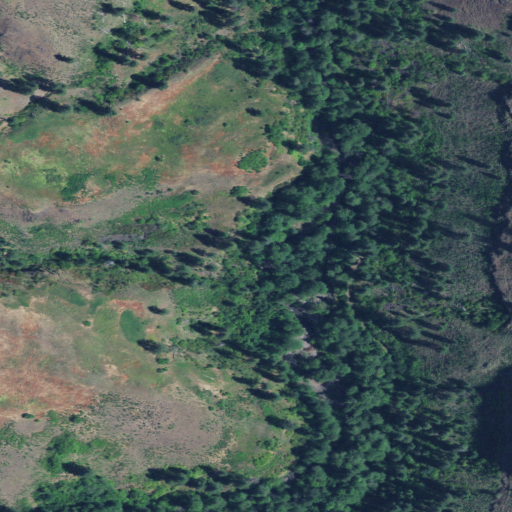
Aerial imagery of valley in Oregon named Pileup Canyon containing evergreen forest, shrub, and grassland